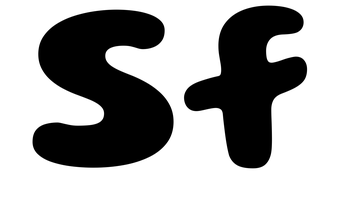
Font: Gluten_Bold